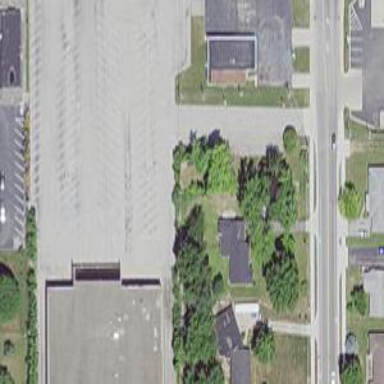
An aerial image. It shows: Parking area.